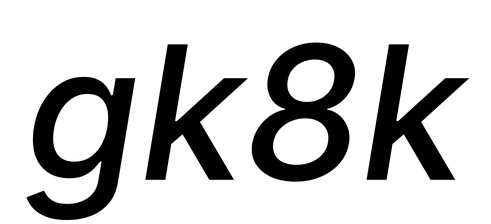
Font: Inter-Italic_Medium_Italic